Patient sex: M
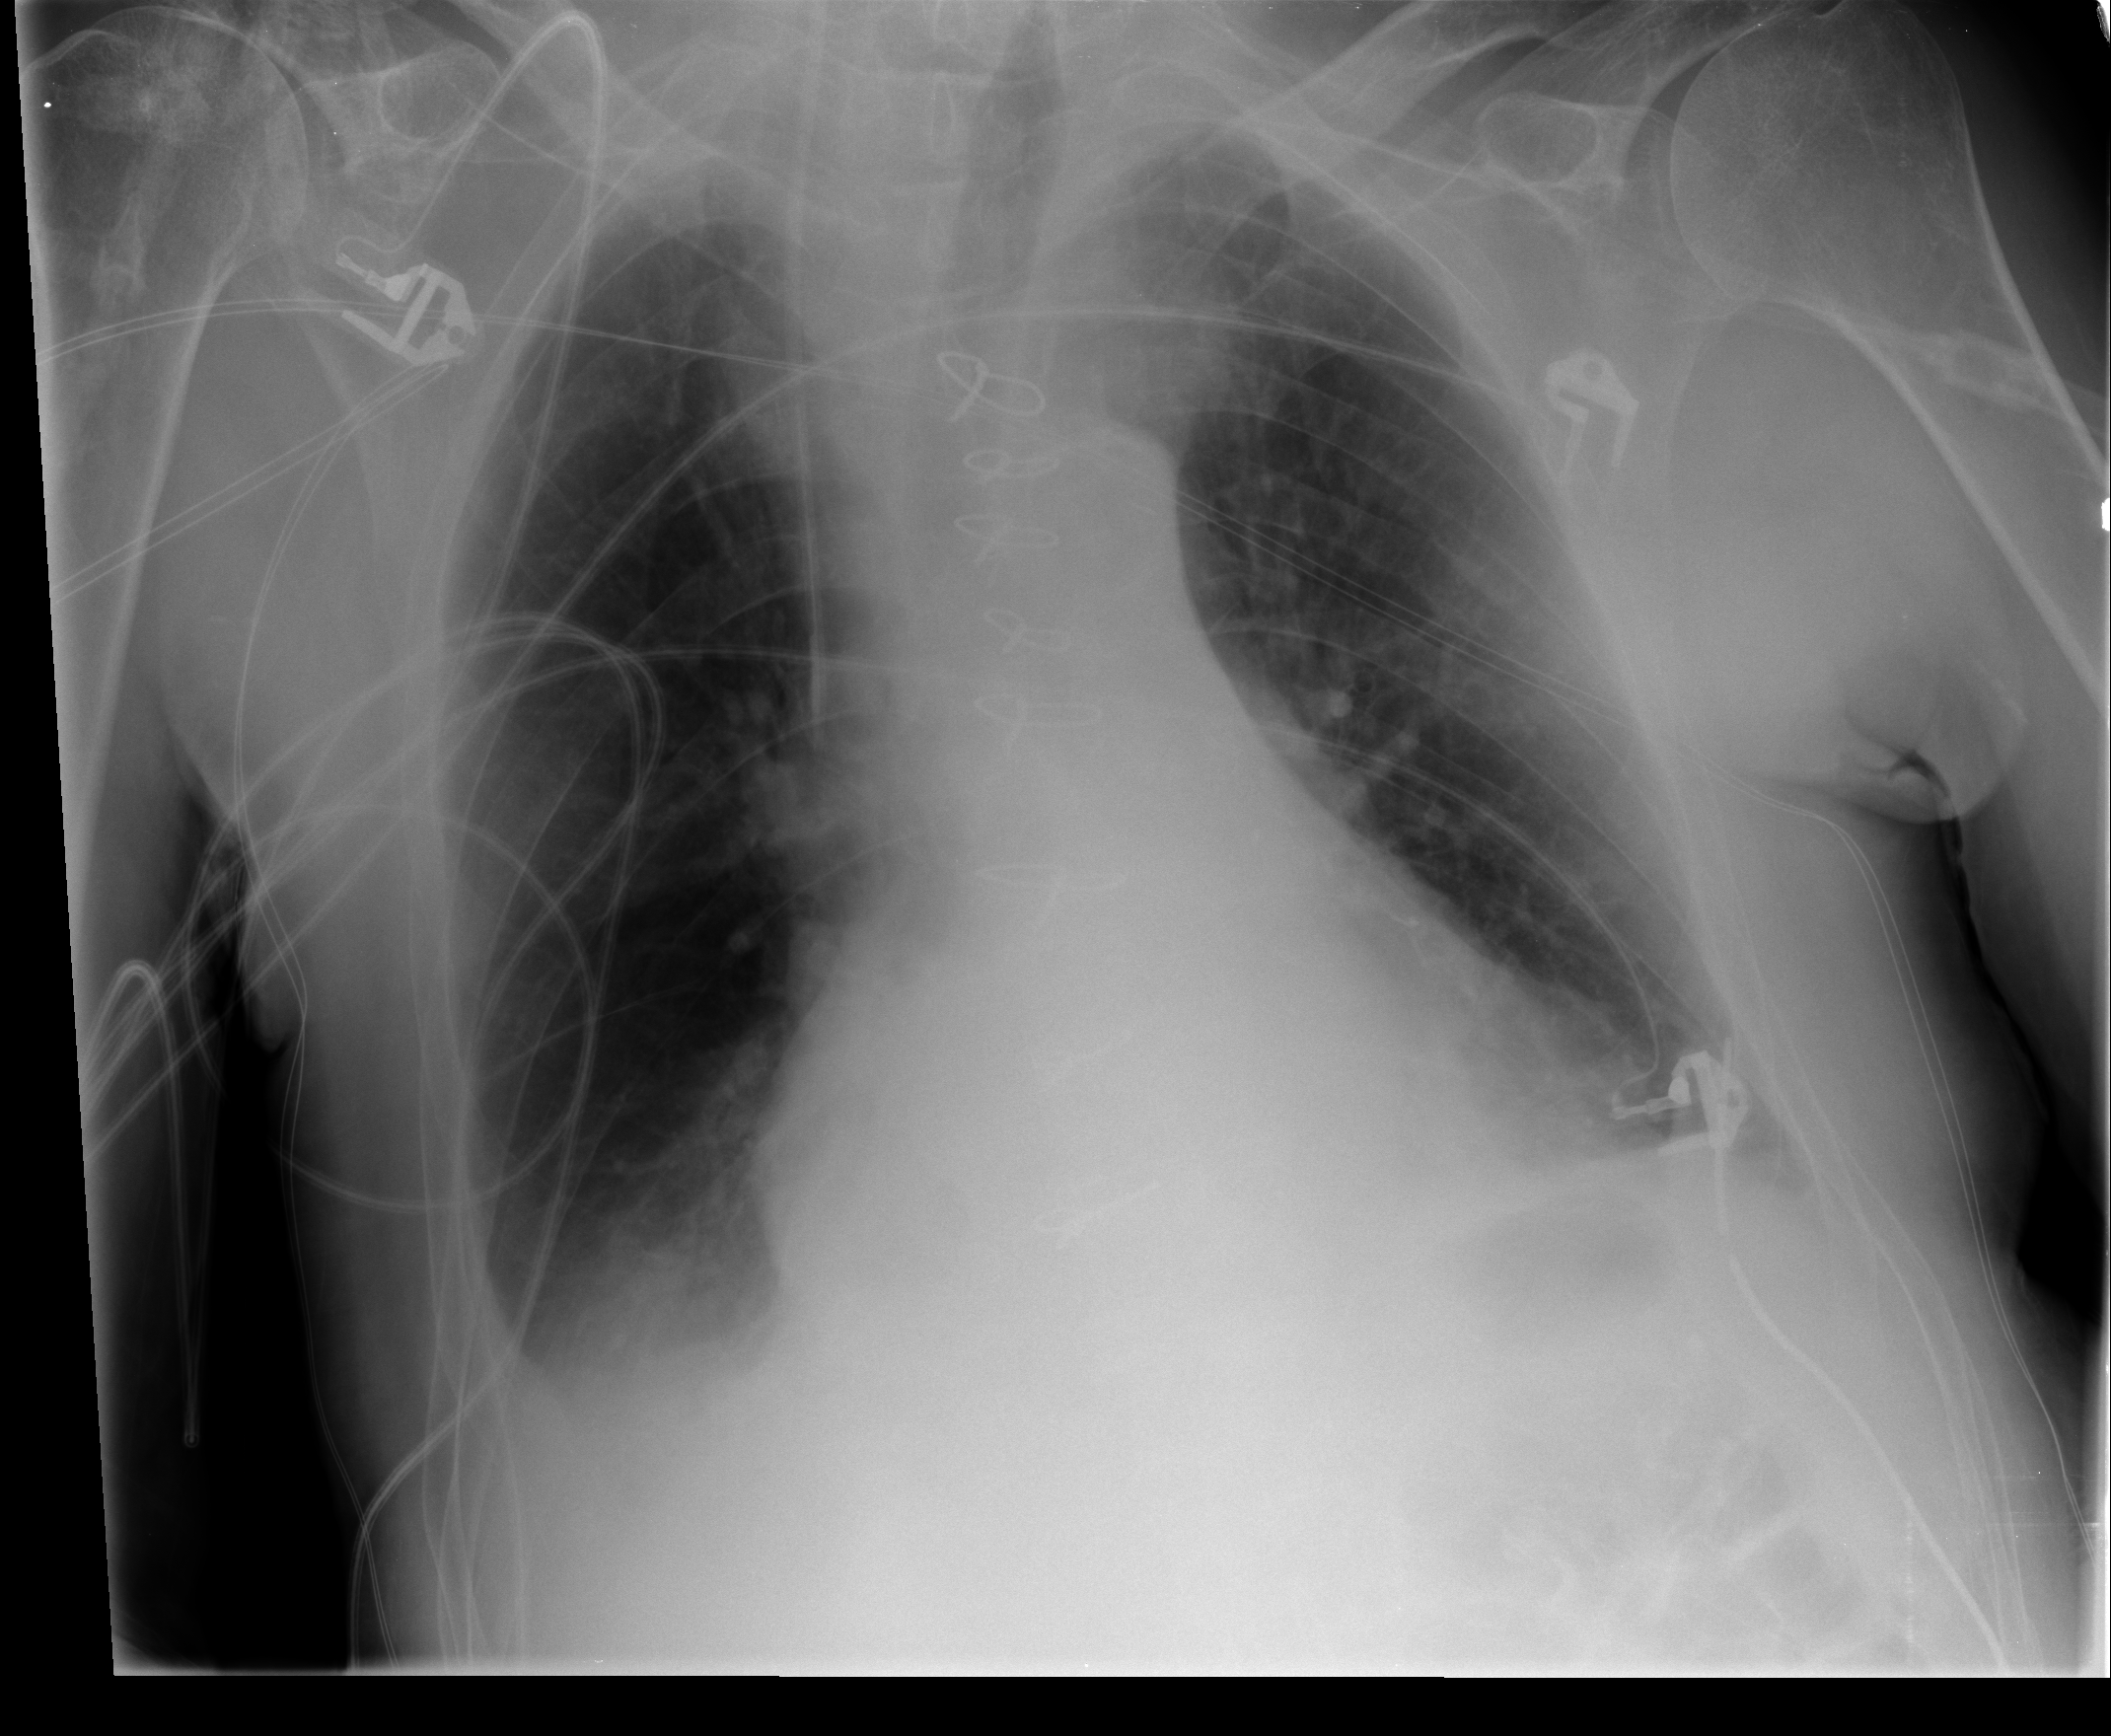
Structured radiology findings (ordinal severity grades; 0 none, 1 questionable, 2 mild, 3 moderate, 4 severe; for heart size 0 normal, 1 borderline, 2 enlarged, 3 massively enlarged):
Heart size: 2
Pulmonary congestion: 2
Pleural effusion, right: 2
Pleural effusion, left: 2
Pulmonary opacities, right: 0
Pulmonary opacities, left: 0
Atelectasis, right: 2
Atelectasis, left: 2